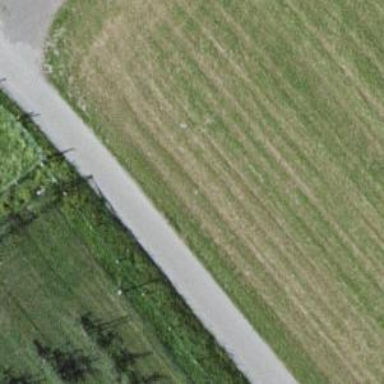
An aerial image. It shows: Asphalt track with grade 1 tracktype.